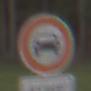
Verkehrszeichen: VerbotKraftwagen
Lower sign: PersonengruppenFrei1
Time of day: SunriseSunset
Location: Outdoor (Nature)
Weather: Clear
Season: NotSpecified
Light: Natural